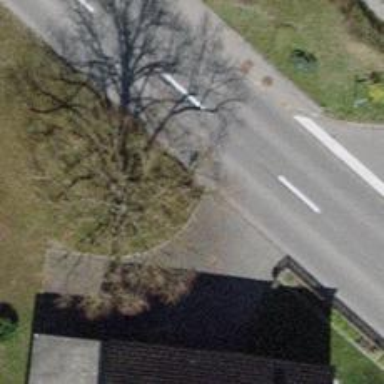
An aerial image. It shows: Bus stop with platform for public transport.